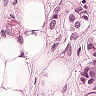
Metastatic tissue present: yes